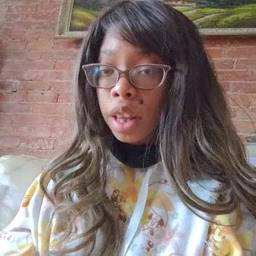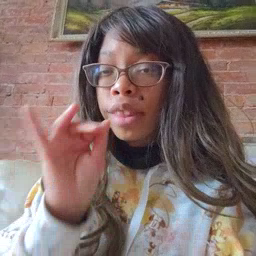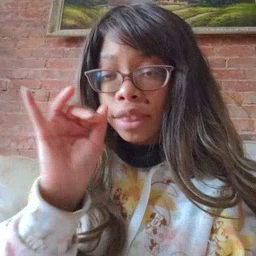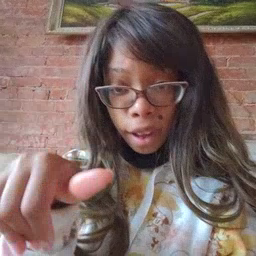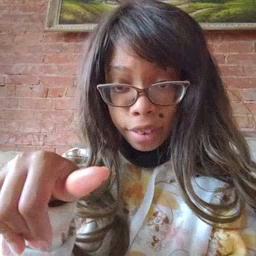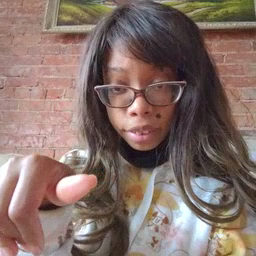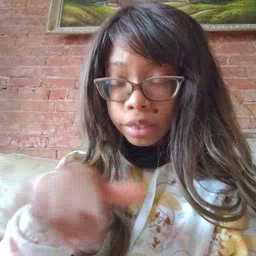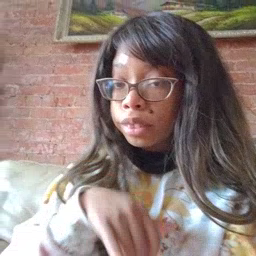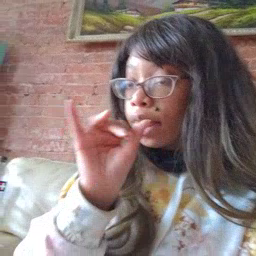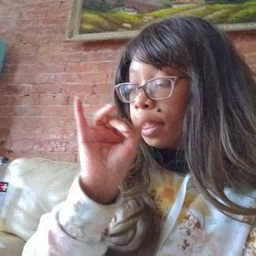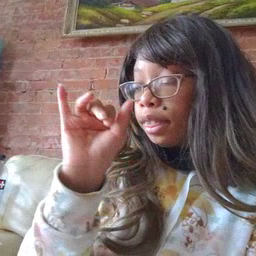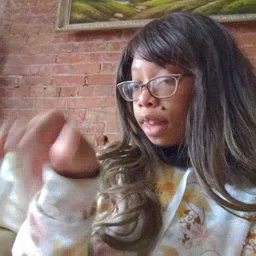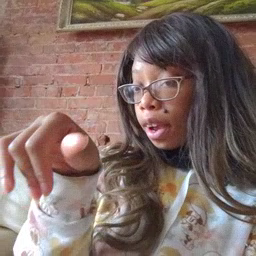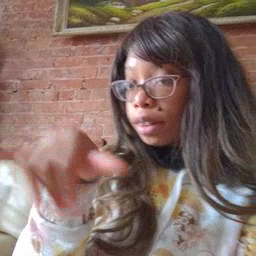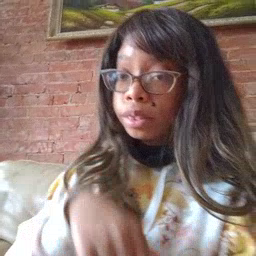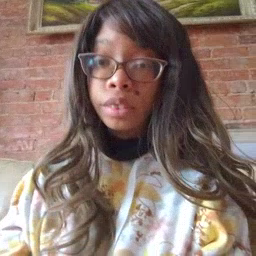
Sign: that